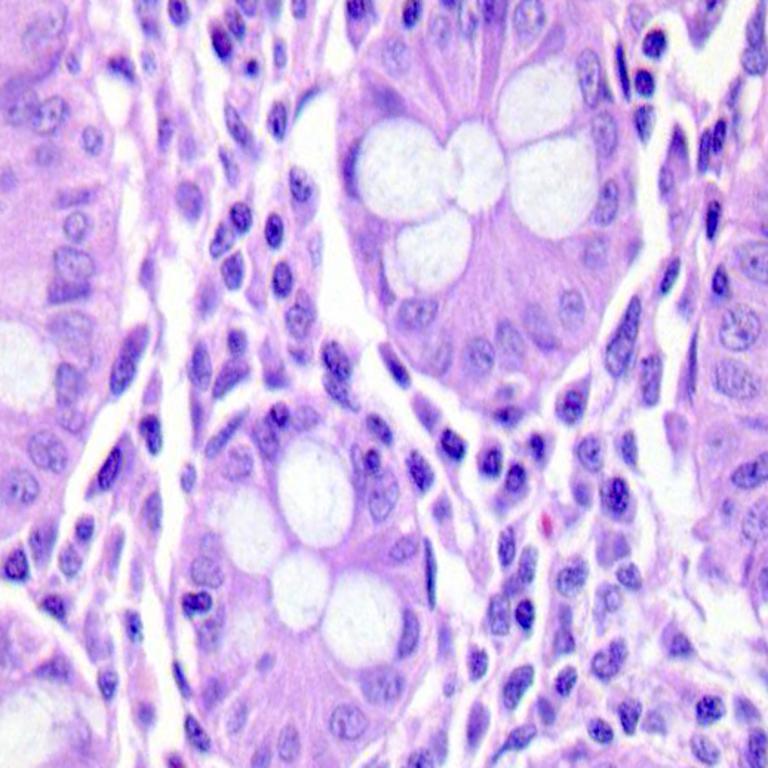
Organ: colon
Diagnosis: benign